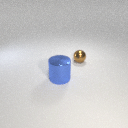
large blue metal cylinder to the left of small brown metal sphere